Question: I'm using node.js and express.js with the <URL> module, and I have set up a simple HTTP server to test everything:
This is the node code involved:
'''
app.set('port', process.env.PORT || 3000);
app.use(express.methodOverride());
app.use(allow_cross_domain);
app.use('/api', expressJwt({secret: '09qrjjwef923jnrge$5ndjwk'}));
app.use(express.json());
app.use(express.urlencoded());
app.use('/', express.static(__dirname + '/'));
app.use(function(err, req, res, next){
if (err.constructor.name === 'UnauthorizedError') {
res.send(401, 'Unauthorized');
}
});
app.get('login',function(req,res){
//...
jwt.sign(results.username+results.email, secret, { expiresInMinutes: <PHONE>*9393939393393939393939 });
});
app.post('api/profile',function(req,res){
console.log(req.user); // this return undefined in console
res.send(req.user); // response is pending and dunno why it returns error in browser console
});
'''
So once I open the '/login' URL I get logged in and I send the session token to 'api/post', which returns this response error in the browser console:
'''
{"error":{"message":"invalid signature","code":"invalid_token","status":401,"inner":{}}}
'''
I don't understand why this is happening, because the token stored in the front-end and the token in JWT are the same. What could be the reason for this error?
An example of headers 'POST'ed to the 'api/post' URL:

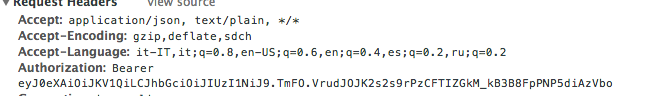
Answer: Here is an example
<URL>
'''
var expressJwt = require('express-jwt');
var jwt = require('jsonwebtoken');
var SECRET = 'shhhhhhared-secret';
app.use('/api', expressJwt({secret: SECRET}));
app.post('/authenticate', function (req, res) {
//TODO validate req.body.username and req.body.password
//if is invalid, return 401
if (!(req.body.username === 'john.doe' && req.body.password === 'foobar')) {
res.send(401, 'Wrong user or password');
return;
}
var profile = {
first_name: 'John',
last_name: 'Doe',
email: 'john@doe.com',
id: 123
};
// We are sending the profile inside the token
var token = jwt.sign(profile, SECRET, { expiresIn: 18000 }); // 60*5 minutes
res.json({ token: token });
});
app.get('/api/protected',
function(req, res) {
res.json(req.user);
});
'''